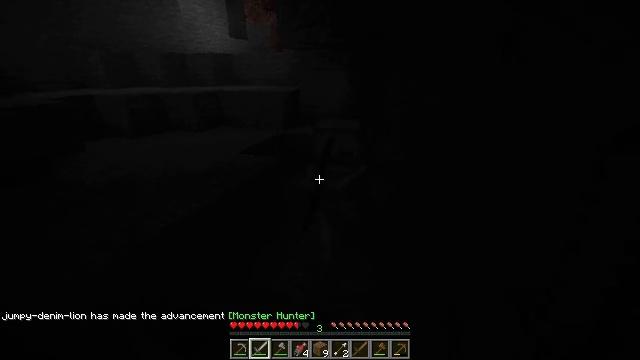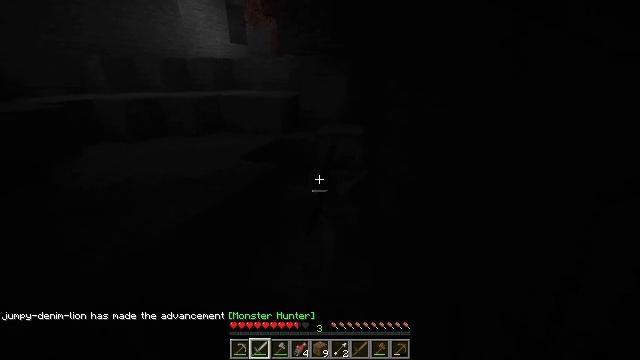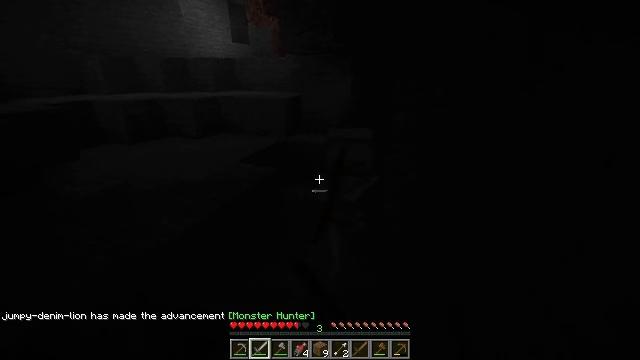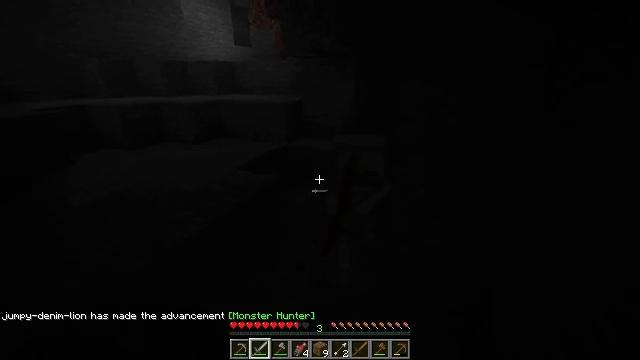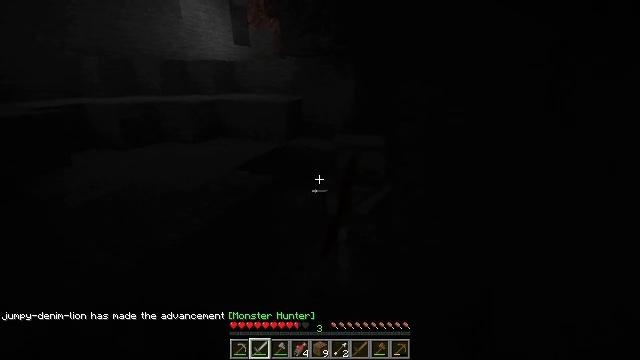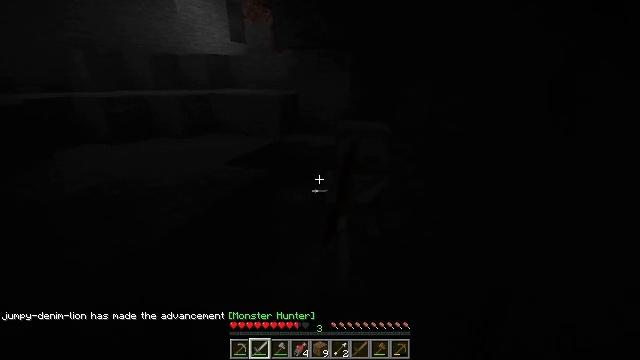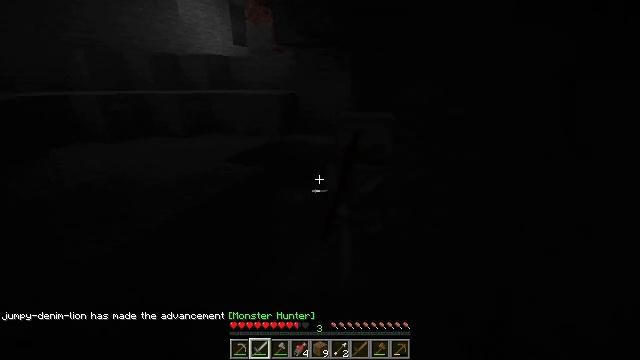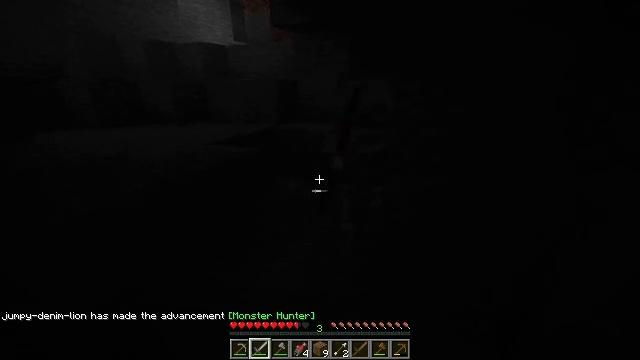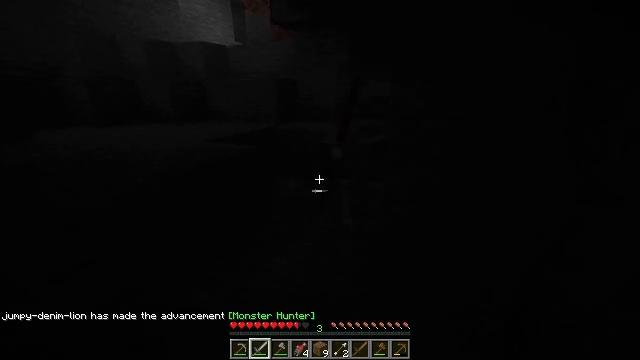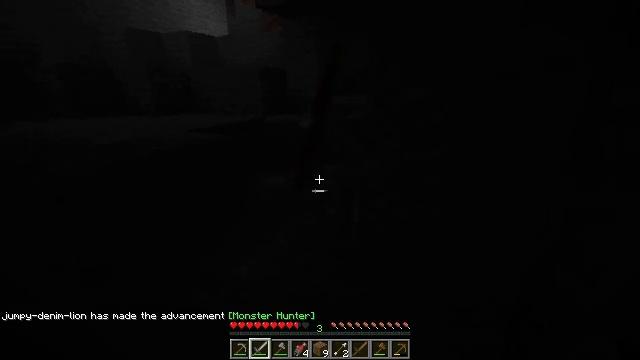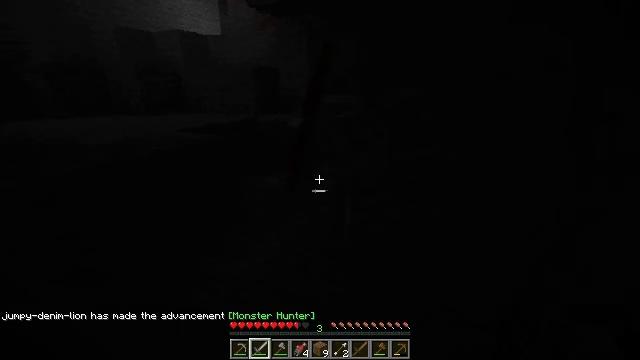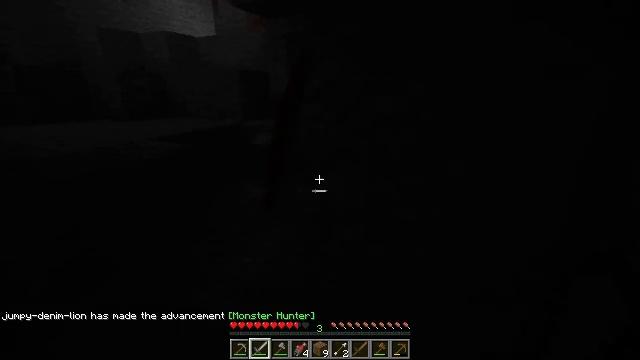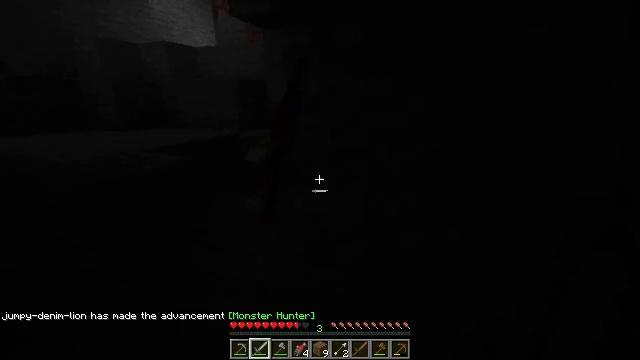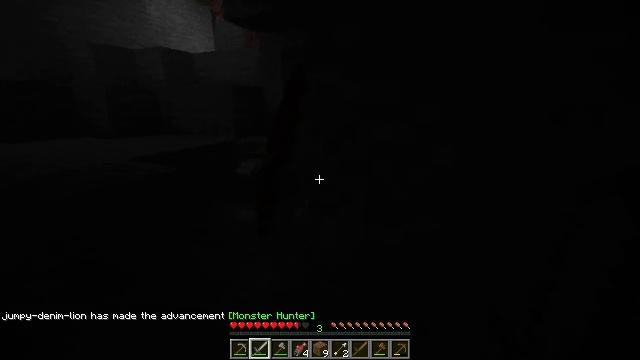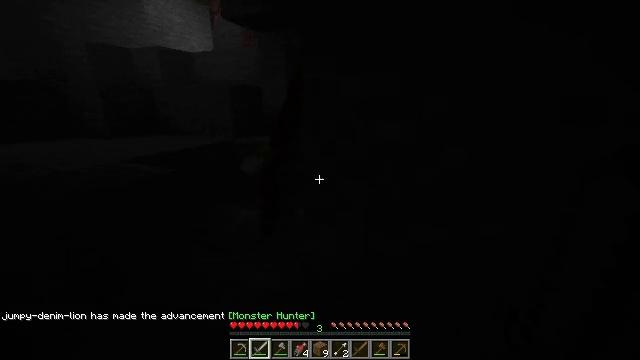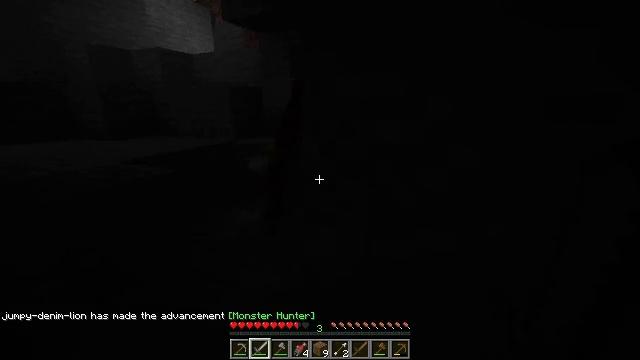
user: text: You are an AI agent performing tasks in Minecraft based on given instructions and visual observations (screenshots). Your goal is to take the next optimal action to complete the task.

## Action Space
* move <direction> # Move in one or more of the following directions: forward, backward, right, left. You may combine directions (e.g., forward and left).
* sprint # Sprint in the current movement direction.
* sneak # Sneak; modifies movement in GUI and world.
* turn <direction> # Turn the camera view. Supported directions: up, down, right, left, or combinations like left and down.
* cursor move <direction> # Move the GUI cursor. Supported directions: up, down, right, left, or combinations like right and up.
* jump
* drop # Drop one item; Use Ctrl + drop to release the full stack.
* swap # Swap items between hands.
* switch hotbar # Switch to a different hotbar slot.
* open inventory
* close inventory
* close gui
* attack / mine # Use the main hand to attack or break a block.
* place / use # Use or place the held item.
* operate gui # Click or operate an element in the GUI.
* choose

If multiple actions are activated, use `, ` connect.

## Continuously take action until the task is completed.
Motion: motion action
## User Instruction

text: Fight a skeleton.
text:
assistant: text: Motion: move forward, attack / mine
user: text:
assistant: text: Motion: move forward, attack / mine
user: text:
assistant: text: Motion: move forward, attack / mine
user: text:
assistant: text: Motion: move forward and move right
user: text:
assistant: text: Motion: move forward and move right
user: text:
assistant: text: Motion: move forward and move right, turn up
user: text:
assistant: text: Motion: move forward and move right
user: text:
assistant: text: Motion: move forward and move right
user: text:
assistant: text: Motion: move forward and move right
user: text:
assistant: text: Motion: move forward and move right, turn right
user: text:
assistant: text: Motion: move forward
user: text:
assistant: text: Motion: move forward, turn up
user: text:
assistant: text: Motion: turn up
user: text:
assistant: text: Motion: no_op
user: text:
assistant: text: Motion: no_op
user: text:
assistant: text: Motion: no_op
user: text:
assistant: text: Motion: turn left and up
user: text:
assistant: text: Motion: turn left
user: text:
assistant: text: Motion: attack / mine
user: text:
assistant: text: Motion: attack / mine
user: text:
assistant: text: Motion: attack / mine
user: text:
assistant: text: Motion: move forward
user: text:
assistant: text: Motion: move forward and move left, turn right
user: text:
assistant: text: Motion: move forward and move left, turn right
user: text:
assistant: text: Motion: move forward and move left, turn right
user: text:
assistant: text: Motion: move forward and move left, turn right
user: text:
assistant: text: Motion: move forward and move left
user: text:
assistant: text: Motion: move forward
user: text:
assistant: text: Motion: turn left and down
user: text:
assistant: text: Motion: no_op